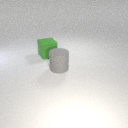
large gray rubber cylinder to the right of large green rubber cube